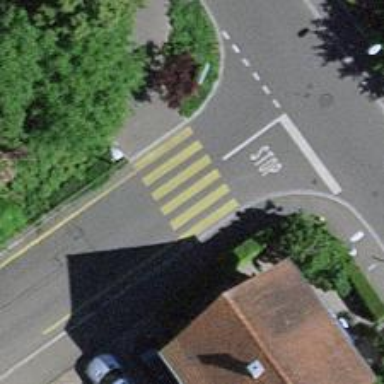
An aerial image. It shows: Zebra crossing on the road.